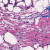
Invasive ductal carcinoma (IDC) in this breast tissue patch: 0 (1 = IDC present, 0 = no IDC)